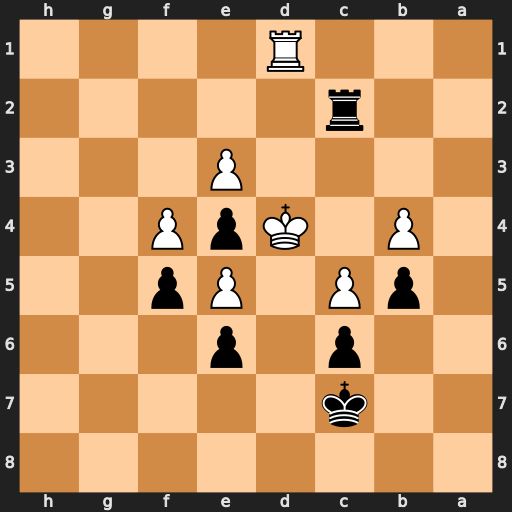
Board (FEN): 8/2k5/2p1p3/1pP1Pp2/1P1KpP2/4P3/2r5/3R4
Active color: b
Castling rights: -
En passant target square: -
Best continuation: Rc4#